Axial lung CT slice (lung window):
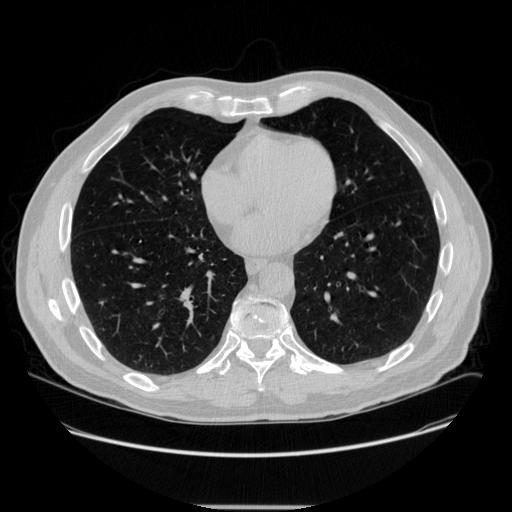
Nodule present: no